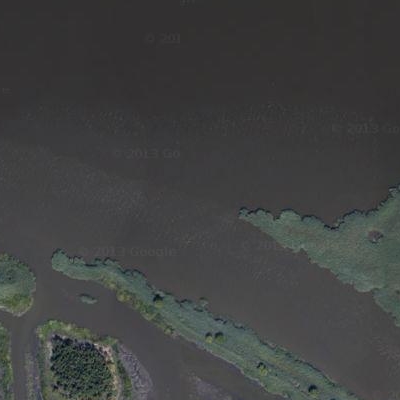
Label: RiverLake